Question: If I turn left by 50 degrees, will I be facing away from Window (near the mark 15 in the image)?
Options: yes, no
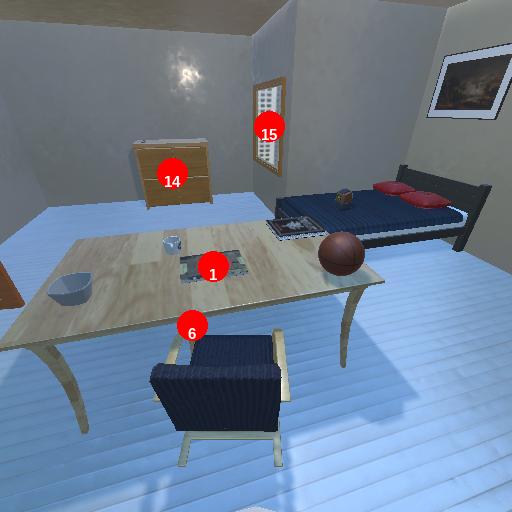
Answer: yes